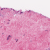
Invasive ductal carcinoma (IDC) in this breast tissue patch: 0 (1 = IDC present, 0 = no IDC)